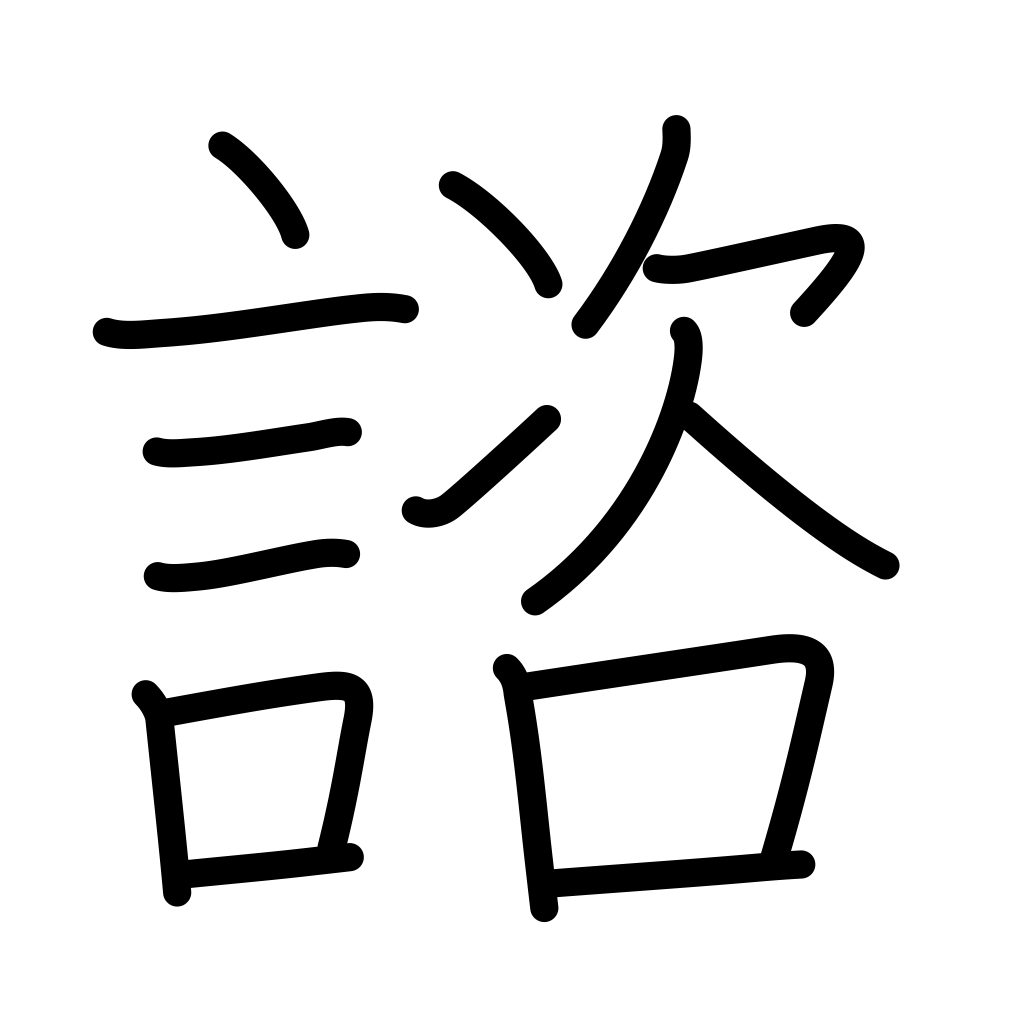
Meaning: consult with